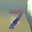
Label: 7